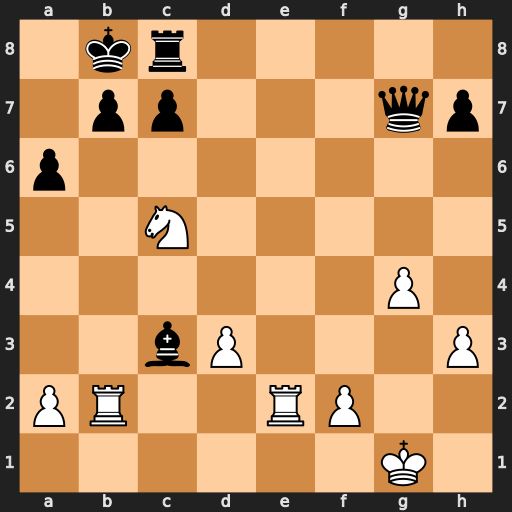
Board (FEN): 1kr5/1pp3qp/p7/2N5/6P1/2bP3P/PR2RP2/6K1
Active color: w
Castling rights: -
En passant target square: -
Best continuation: Rxb7+ Ka8 Re6